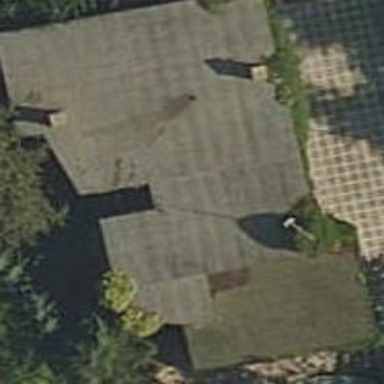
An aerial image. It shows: Simple and straightforward house.